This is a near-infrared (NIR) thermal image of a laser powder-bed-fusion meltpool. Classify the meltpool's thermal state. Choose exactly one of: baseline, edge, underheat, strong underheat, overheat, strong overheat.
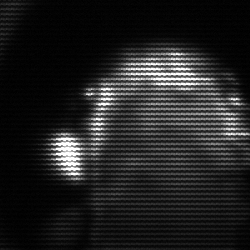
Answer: baseline